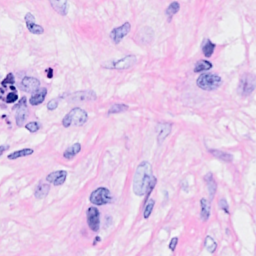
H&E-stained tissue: Breast